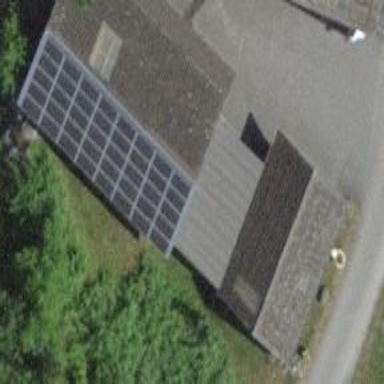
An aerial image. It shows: Solar power generator using photovoltaic panels.